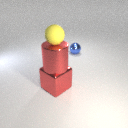
small yellow rubber sphere above large red metal cube